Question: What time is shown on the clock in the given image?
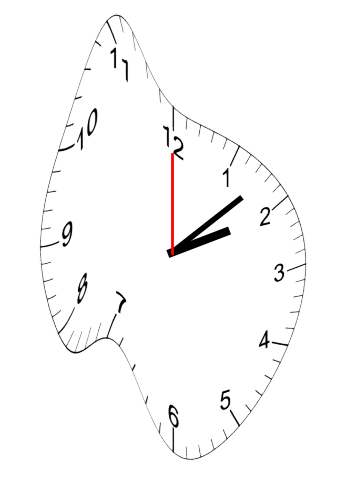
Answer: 02:08:00